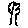
Label: tree